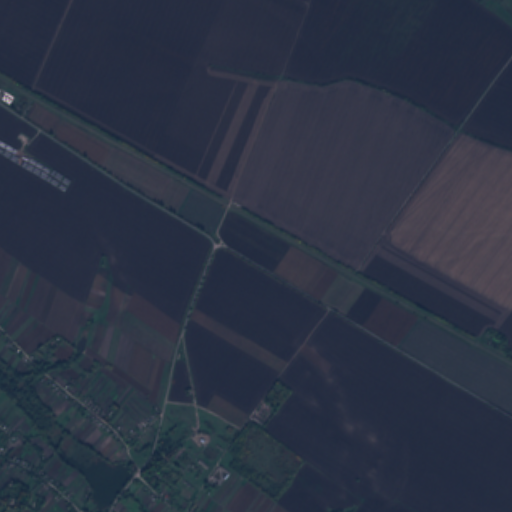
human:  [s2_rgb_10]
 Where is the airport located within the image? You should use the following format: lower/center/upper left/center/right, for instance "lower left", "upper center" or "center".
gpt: The airport is located in the upper left of the image.
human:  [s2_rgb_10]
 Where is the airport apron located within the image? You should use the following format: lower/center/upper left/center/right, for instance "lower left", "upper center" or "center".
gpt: The airport apron is located in the upper left of the image.
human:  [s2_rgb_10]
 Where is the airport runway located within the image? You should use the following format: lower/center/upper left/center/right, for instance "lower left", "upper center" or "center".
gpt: The airport runway is located in the upper left of the image.
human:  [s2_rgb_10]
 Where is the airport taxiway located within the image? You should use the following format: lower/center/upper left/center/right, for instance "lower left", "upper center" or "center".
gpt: The airport taxiway is located in the upper left of the image.
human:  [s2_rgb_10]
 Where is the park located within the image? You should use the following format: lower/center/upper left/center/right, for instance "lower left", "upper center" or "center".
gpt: There is no park in the image.